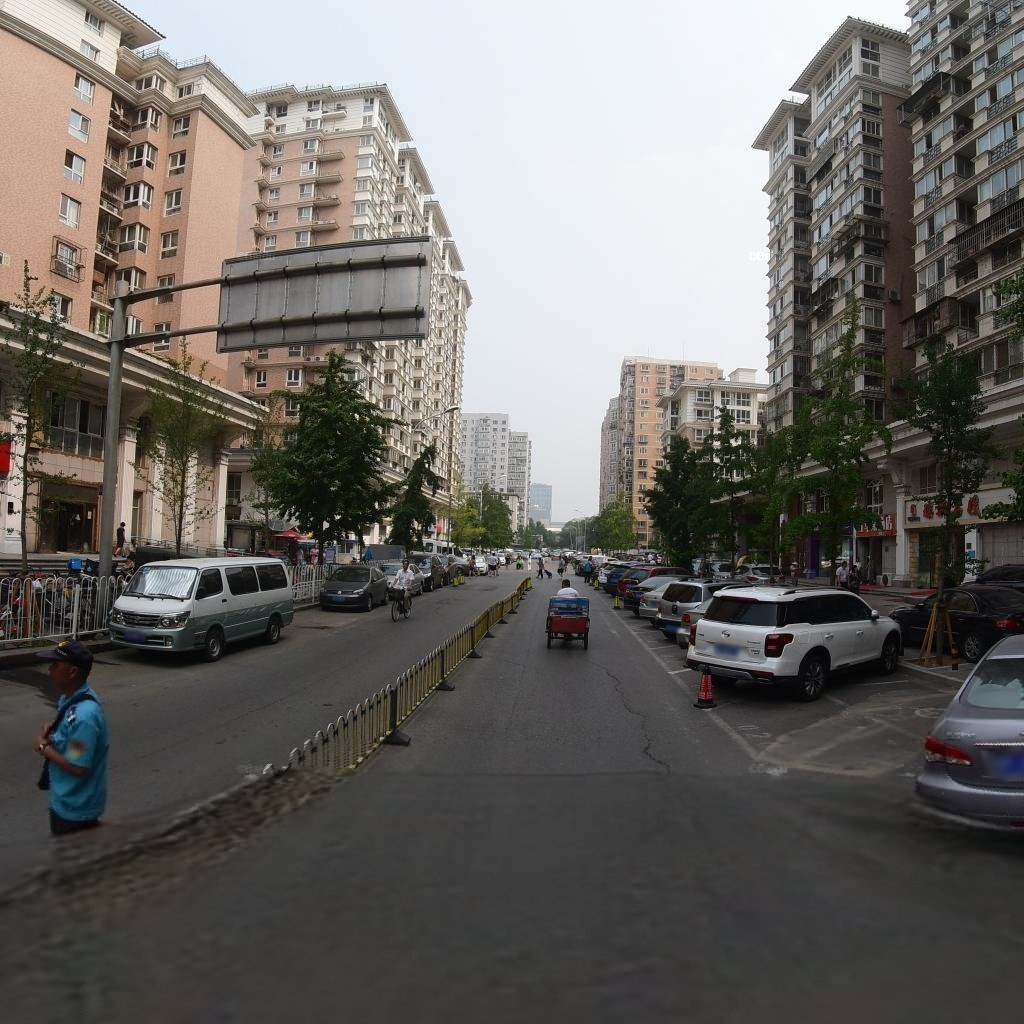
Region: Dongcheng
Road damage annotations: longitudinal crack, longitudinal crack, longitudinal crack